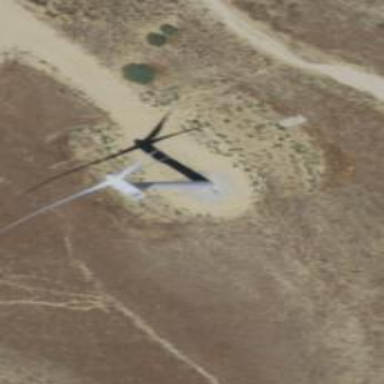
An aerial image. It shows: Wind turbine generating power.